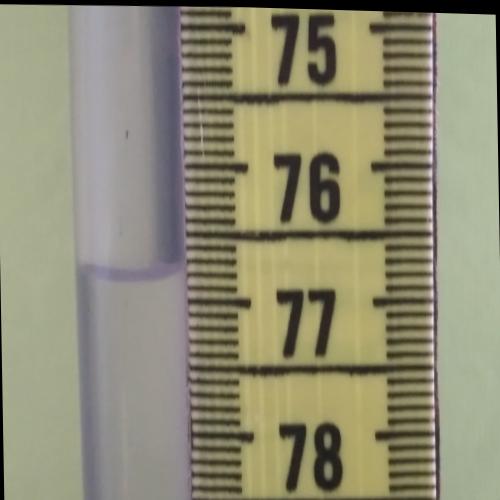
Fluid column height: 76.8 cm